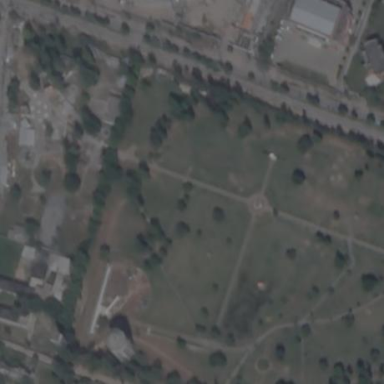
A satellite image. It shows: Lovely park for leisure and relaxation.